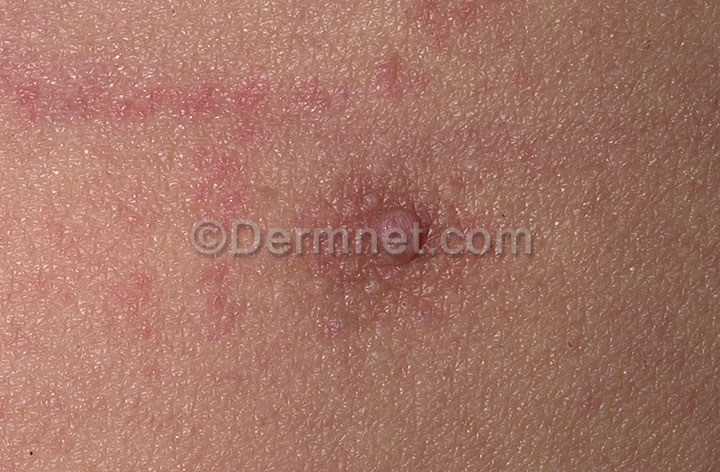
Disease: Seborrheic Keratoses and other Benign Tumors